Field crop: maize
Growth stage: 2
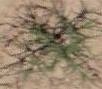
Species: salsola